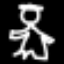
Label: angel